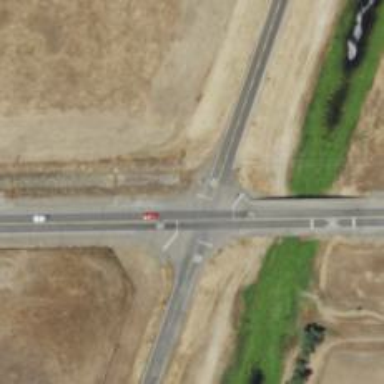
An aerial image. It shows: Stop road.